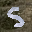
Label: 5